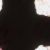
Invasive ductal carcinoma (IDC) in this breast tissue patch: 0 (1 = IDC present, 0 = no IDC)